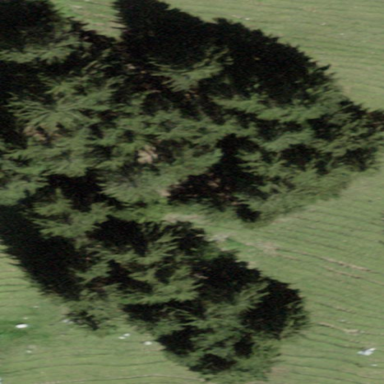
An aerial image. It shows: Forest area.